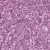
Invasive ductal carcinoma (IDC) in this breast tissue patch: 1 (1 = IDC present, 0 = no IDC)